Field crop: maize
Growth stage: 2
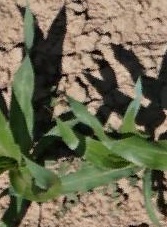
Species: maize